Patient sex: M
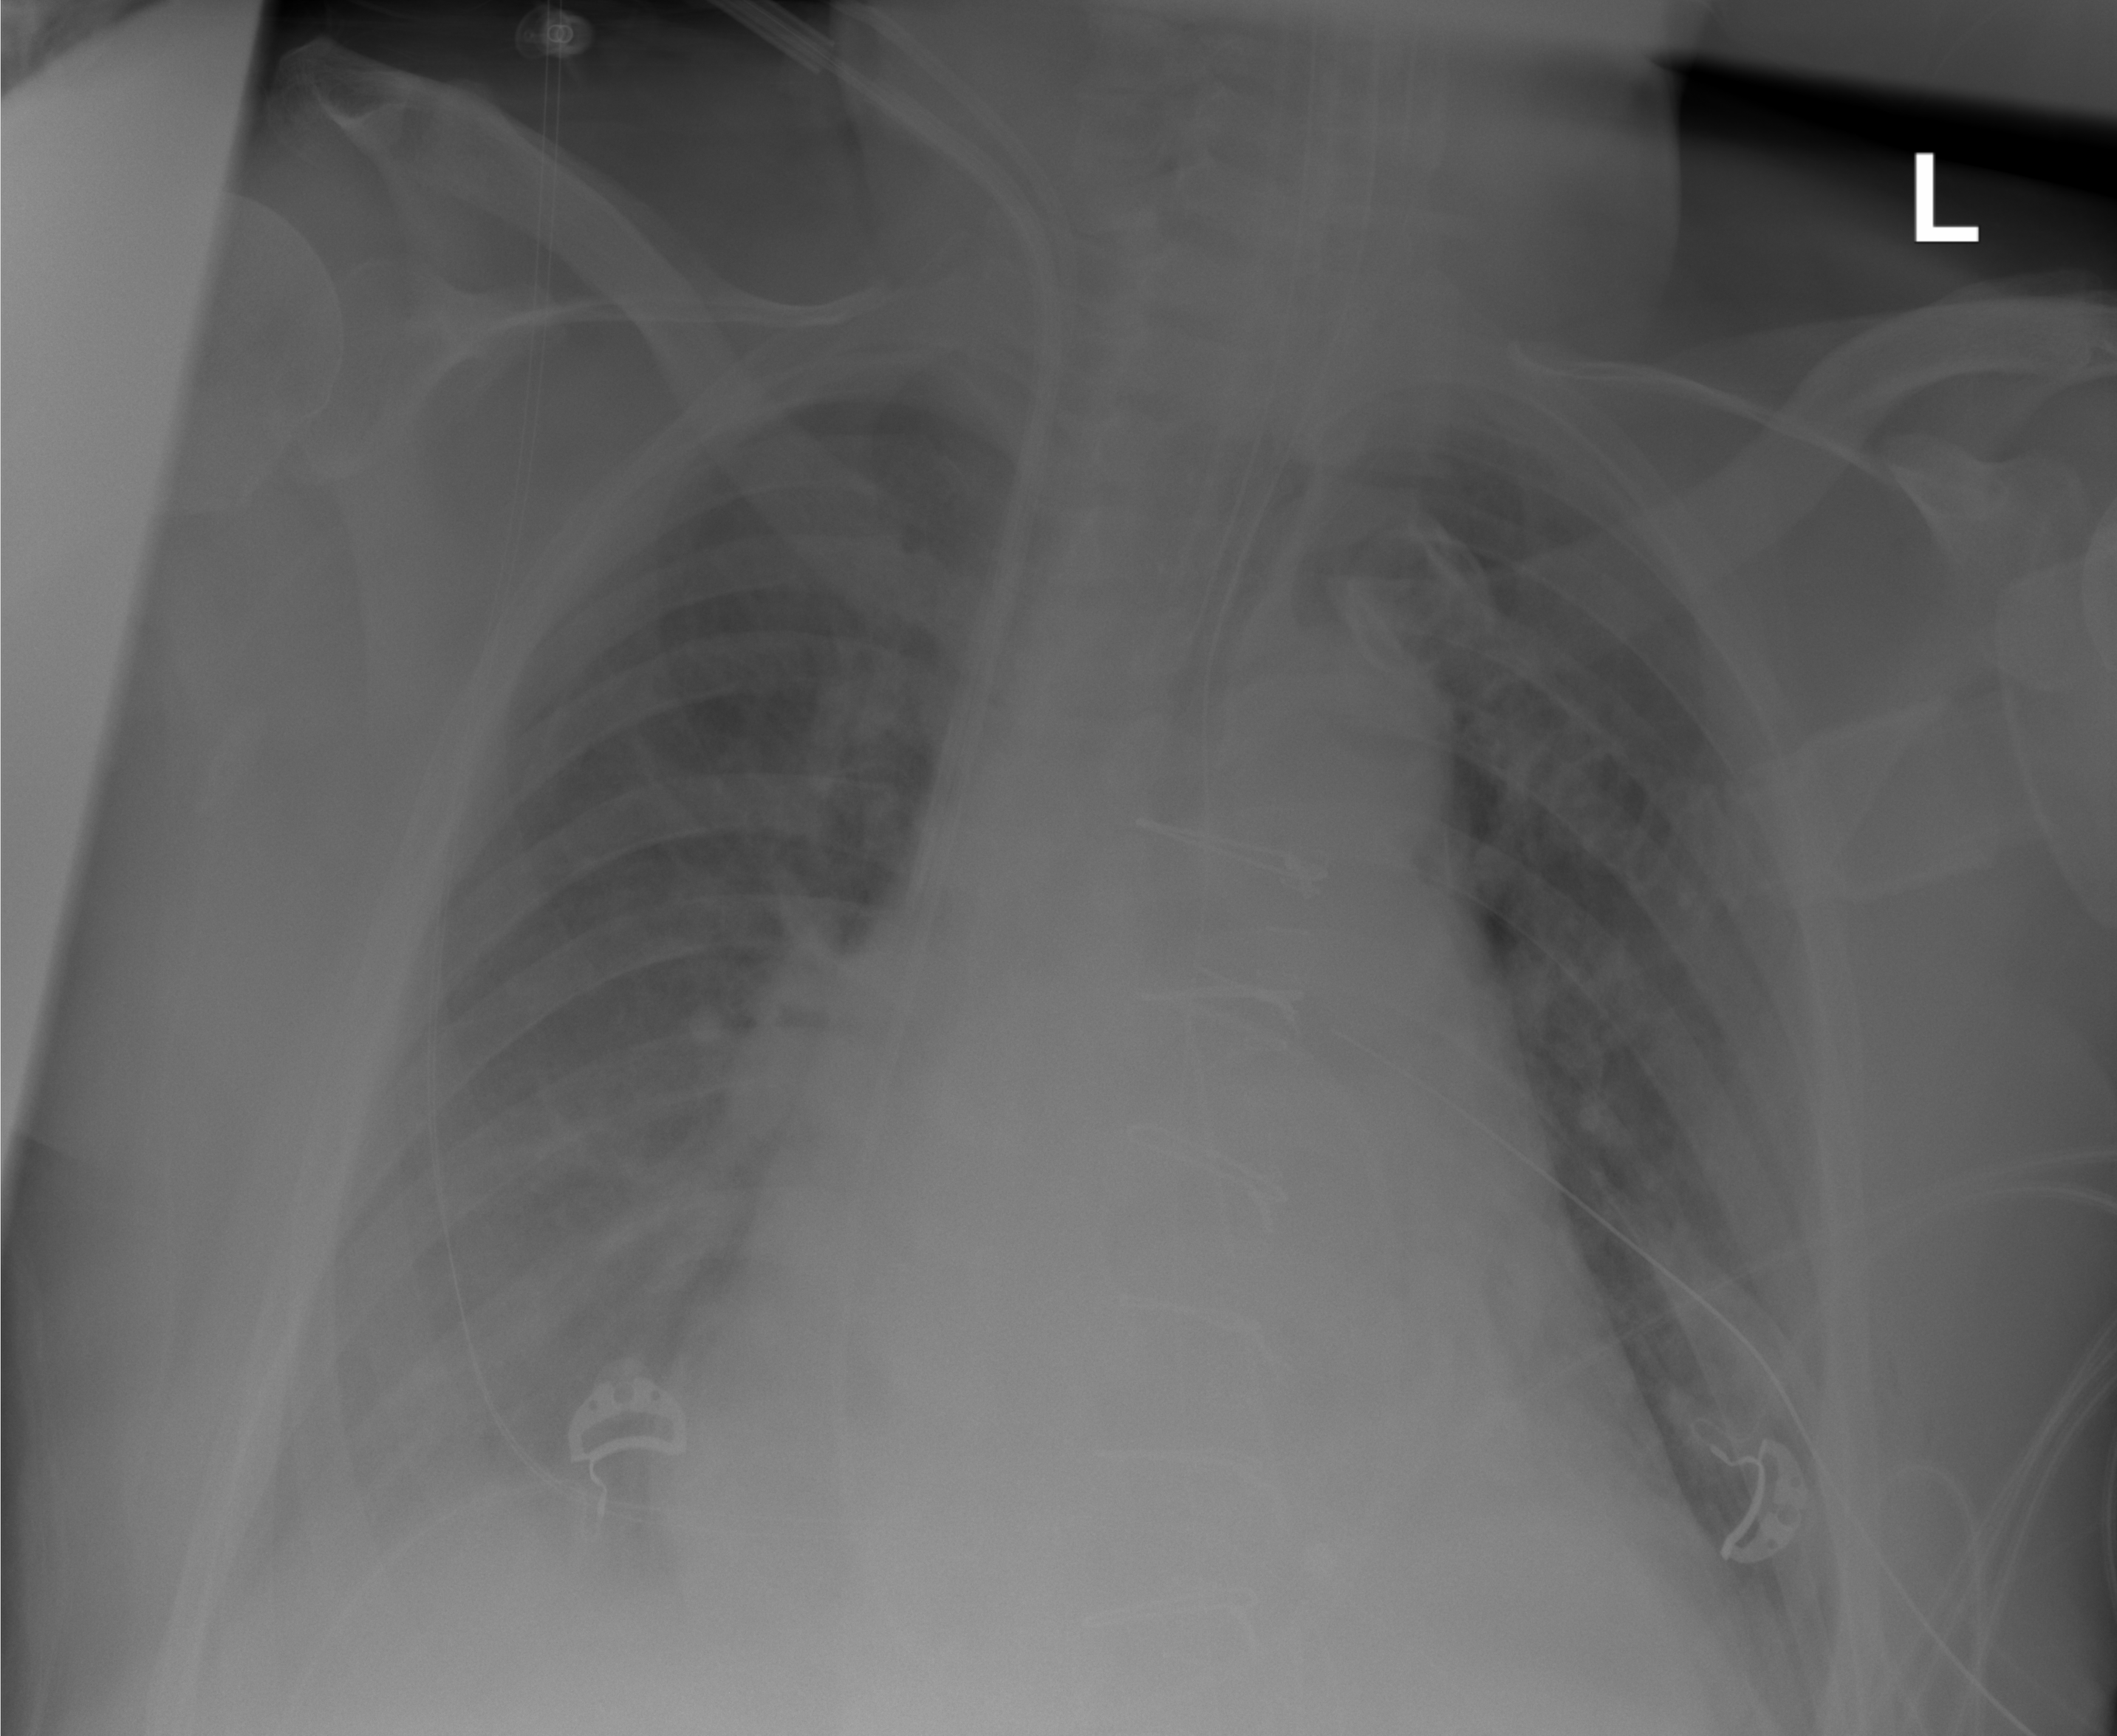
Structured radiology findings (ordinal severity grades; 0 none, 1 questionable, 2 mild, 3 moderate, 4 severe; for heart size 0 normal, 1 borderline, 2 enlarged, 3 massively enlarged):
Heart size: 3
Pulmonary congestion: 2
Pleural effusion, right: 3
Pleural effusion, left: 1
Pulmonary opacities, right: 1
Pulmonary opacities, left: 0
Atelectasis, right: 2
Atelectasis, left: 2